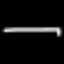
Label: line